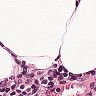
Metastatic tissue present: no